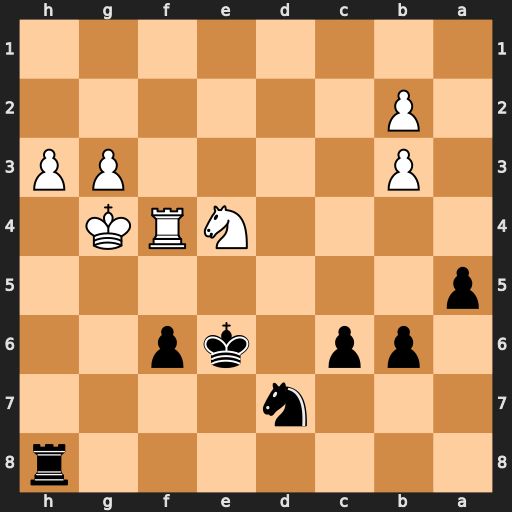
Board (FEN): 7r/3n4/1pp1kp2/p7/4NRK1/1P4PP/1P6/8
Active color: b
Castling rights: -
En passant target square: -
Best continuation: Ne5#